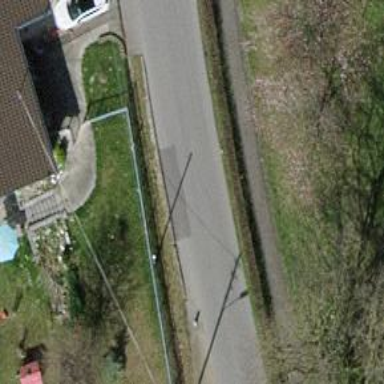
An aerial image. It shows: Paved path.